Question: I allocate buffers and start audio queue like
'''
// allocate the buffers and prime the queue with some data before starting
AudioQueueBufferRef buffers[kNumberPlaybackBuffers];
isDone = false;
packetPosition = 0;
int i;
for (i = 0; i < kNumberPlaybackBuffers; ++i)
{
CheckError(AudioQueueAllocateBuffer(queue, packetBufferSize, &buffers[i]), "AudioQueueAllocateBuffer failed");
// manually invoke callback to fill buffers with data
MyAQOutputCallBack((__bridge void *)(self), queue, buffers[i]);
// EOF (the entire file's contents fit in the buffers)
if (isDone)
break;
}
// start the queue. this function returns immedatly and begins
// invoking the callback, as needed, asynchronously.
CheckError(AudioQueueStart(queue, NULL), "AudioQueueStart failed");
'''
Above code successfully call the 'outputcallback' function
'''
#pragma mark playback callback function
static void MyAQOutputCallBack(void *inUserData, AudioQueueRef inAQ, AudioQueueBufferRef inCompleteAQBuffer)
{
// this is called by the audio queue when it has finished decoding our data.
// The buffer is now free to be reused.
printf("MyAQOutputCallBack...
");
printf("######################
");
AnotherPlayer* player = (__bridge AnotherPlayer *)inUserData;
[player handleBufferCompleteForQueue:inAQ buffer:inCompleteAQBuffer];
}
'''
which calls an objective-c function where I fill the buffers and enqueu them.
'''
- (void)handleBufferCompleteForQueue:(AudioQueueRef)inAQ
buffer:(AudioQueueBufferRef)inBuffer
{
BOOL isBufferFilled=NO;
size_t bytesFilled=0; // how many bytes have been filled
size_t packetsFilled=0; // how many packets have been filled
size_t bufSpaceRemaining;
while (isBufferFilled==NO ) {
if (currentlyReadingBufferIndex<[sharedCache.baseAudioCache count]) {
printf("currentlyReadingBufferIndex %i
",currentlyReadingBufferIndex);
//loop thru untill buffer is enqued
if (sharedCache.baseAudioCache) {
NSMutableDictionary *myDict= [[NSMutableDictionary alloc] init];
myDict=[sharedCache.baseAudioCache objectAtIndex:currentlyReadingBufferIndex];
//UInt32 inNumberBytes =[[myDict objectForKey:@"inNumberBytes"] intValue];
UInt32 inNumberPackets =[[myDict objectForKey:@"inNumberPackets"] intValue];
NSData *convert=[myDict objectForKey:@"inInputData"];
const void *inInputData=(const char *)[convert bytes];
//AudioStreamPacketDescription *inPacketDescriptions;
AudioStreamPacketDescription *inPacketDescriptions= malloc(sizeof(AudioStreamPacketDescription));
NSNumber *mStartOffset = [myDict objectForKey:@"mStartOffset"];
NSNumber *mDataByteSize = [myDict objectForKey:@"mDataByteSize"];
NSNumber *mVariableFramesInPacket = [myDict objectForKey:@"mVariableFramesInPacket"];
inPacketDescriptions->mVariableFramesInPacket=[mVariableFramesInPacket intValue];
inPacketDescriptions->mStartOffset=[mStartOffset intValue];
inPacketDescriptions->mDataByteSize=[mDataByteSize intValue];
for (int i = 0; i < inNumberPackets; ++i)
{
SInt64 packetOffset = [mStartOffset intValue];
SInt64 packetSize = [mDataByteSize intValue];
printf("packetOffset %lli
",packetOffset);
printf("packetSize %lli
",packetSize);
currentlyReadingBufferIndex++;
if (packetSize > packetBufferSize)
{
//[self failWithErrorCode:AS_AUDIO_BUFFER_TOO_SMALL];
}
bufSpaceRemaining = packetBufferSize - bytesFilled;
printf("bufSpaceRemaining %zu
",bufSpaceRemaining);
// if the space remaining in the buffer is not enough for this packet, then enqueue the buffer.
if (bufSpaceRemaining < packetSize)
{
CheckError(AudioQueueEnqueueBuffer(inAQ,
inBuffer,
packetsFilled,
packetDescs), "AudioQueueEnqueueBuffer failed");
// OSStatus status = AudioQueueEnqueueBuffer(inAQ,
// fillBuf,
// packetsFilled,
// packetDescs);
// if (status) {
// // This is also not called.
// NSLog(@"Error enqueueing buffer %d", (int)status);
// }
//printf("bufSpaceRemaining < packetSize
");
//go to the next item on keepbuffer array
isBufferFilled=YES;
}
@synchronized(self)
{
//
// If there was some kind of issue with enqueueBuffer and we didn't
// make space for the new audio data then back out
//
if (bytesFilled + packetSize > packetBufferSize)
{
return;
}
// copy data to the audio queue buffer
//error -66686 refers to
//kAudioQueueErr_BufferEmpty = -66686
memcpy((char*)inBuffer->mAudioData + bytesFilled, (const char*)inInputData + packetOffset, packetSize);
//memcpy(inBuffer->mAudioData, (const char*)inInputData + packetOffset, packetSize);
// fill out packet description
packetDescs[packetsFilled] = inPacketDescriptions[0];
packetDescs[packetsFilled].mStartOffset = bytesFilled;
bytesFilled += packetSize;
packetsFilled += 1;
free(inPacketDescriptions);
}
// if that was the last free packet description, then enqueue the buffer.
size_t packetsDescsRemaining = kAQMaxPacketDescs - packetsFilled;
if (packetsDescsRemaining == 0) {
CheckError(AudioQueueEnqueueBuffer(inAQ,
inBuffer,
packetsFilled,
packetDescs), "AudioQueueEnqueueBuffer failed");
printf("if that was the last free packet description, then enqueue the buffer
");
//go to the next item on keepbuffer array
isBufferFilled=YES;
}
}
}
}
else
{
isDone=YES;
}
}
}
'''
Here once the buffer is full I call 'AudioQueueEnqueueBuffer' , I think problem might be 'memcpy(' but through break point it seems there is some data in the buffer but it still gives me
That means in 'AudioQueue.h'

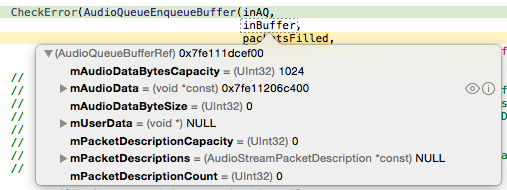
Answer: filling mAudioDataByteSize of the buffer before enquing it solved the problem
'''
inBuffer->mAudioDataByteSize = bytesFilled;
CheckError(AudioQueueEnqueueBuffer(inAQ,
inBuffer,
packetsFilled,
packetDescs), "AudioQueueEnqueueBuffer failed");
'''